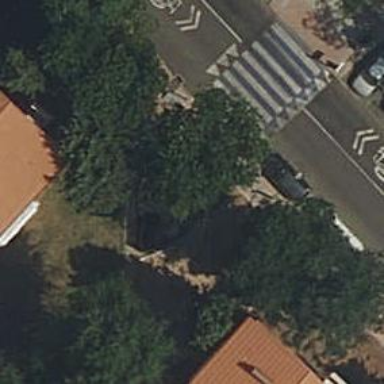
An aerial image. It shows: Bicycle parking area with stands available.